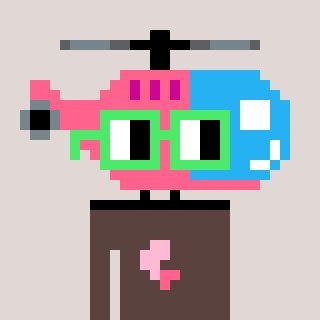
a pixel art character with square light green glasses, a helicopter-shaped head and a darkbrown-colored body on a warm background